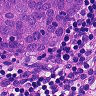
Metastatic tissue present: yes